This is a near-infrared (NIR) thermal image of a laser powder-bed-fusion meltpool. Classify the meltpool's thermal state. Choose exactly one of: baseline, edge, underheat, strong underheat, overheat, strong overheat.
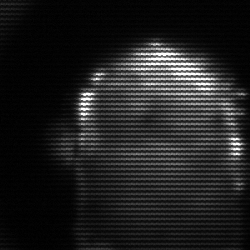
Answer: baseline